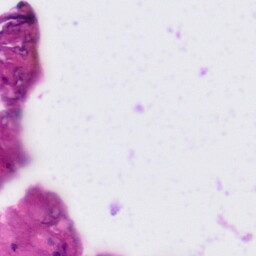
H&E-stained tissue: Tonsil